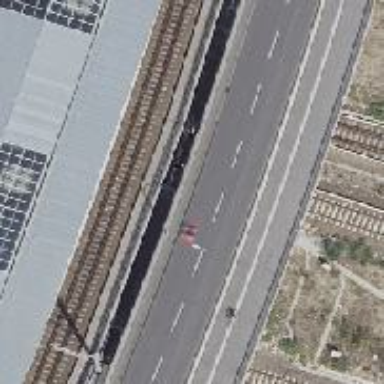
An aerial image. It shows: Railway signal.